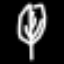
Label: leaf